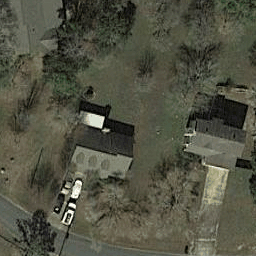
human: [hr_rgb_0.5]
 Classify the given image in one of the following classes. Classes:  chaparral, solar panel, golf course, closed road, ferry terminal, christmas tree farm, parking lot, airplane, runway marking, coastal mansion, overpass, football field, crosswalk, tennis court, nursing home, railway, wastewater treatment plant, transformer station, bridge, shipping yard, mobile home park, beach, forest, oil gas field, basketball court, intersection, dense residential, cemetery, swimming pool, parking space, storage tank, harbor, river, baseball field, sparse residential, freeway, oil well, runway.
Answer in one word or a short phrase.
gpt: sparse residential